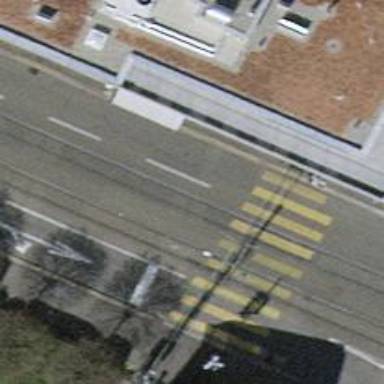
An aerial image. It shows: Tertiary road with asphalt surface. There is separate sidewalk along the road that has embedded tram rails.